Field crop: maize
Growth stage: 2
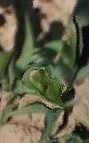
Species: maize